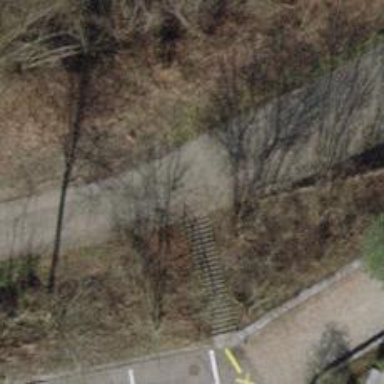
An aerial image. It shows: Road with steps.